Question: I found that pages in my CakePHP application that do not call the database take about 4 seconds to load, which is way too slow.
I tried the following things to no avail:
- - - -
I got an XDebug profiler dump and observed in KCachegrind that the most time consuming function was php::session_start and that it was called by \webroot\index.php. I also checked the performance using the CakePHP Debug Kit and found that the most time consuming item was "Core Processing (Derived from $_SERVER["REQUEST_TIME"])".
What can I do to get my pages to load faster?
In case my hardware is relevant, I have described the operating environment below:
- - - - - -
As a starting point, I compared my working copy of php.ini with the production version of php.ini provided by Uniserver and found the following major differences:
- - - -
Then, I did some before and after comparisons. The green cells are values that are <= 1 second, which is the limit for humans perceiving something is "pretty fast." I realize that actually, one must be <= 0.1 seconds to be "instant" but that's seems a bit unrealistic.

(To view the image in full-size, go to Windows SkyDrive at <URL>
I tried using the website application while running under the "After" version of php.ini and things aren't awful but I still feel like I've hit a road bump when I launch most pages, especially when I can launch some pages instantly.
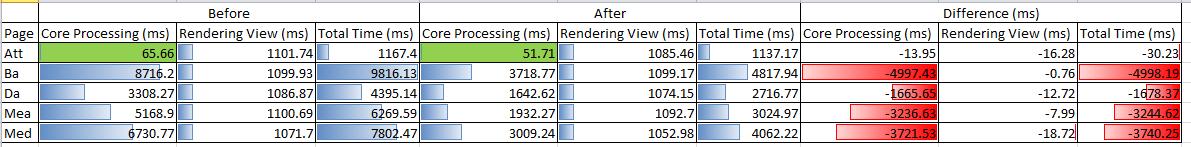
Answer: The solution is to change the following settings:
- - - -
Then, get a dedicated production server so that you don't have to keep switching copies of php.ini.
Last of all, if that doesn't speed things up enough and it's just a personal project (though it might be a critical personal project), give up and move on with life.